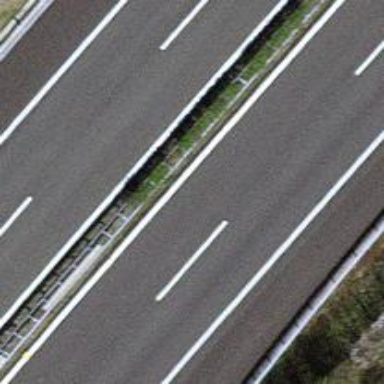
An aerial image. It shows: Motorway.